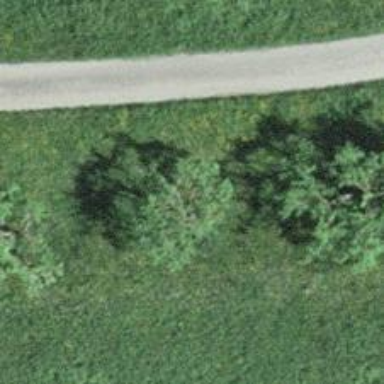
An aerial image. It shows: Agricultural area with deciduous broadleaved trees.